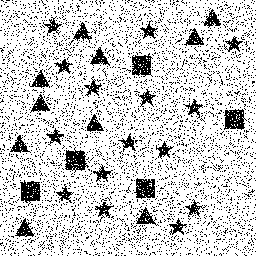
Squares: 5
Triangles: 10
Stars: 15
Total shapes: 30